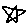
Label: star